Question: Good day,
I have a table where you can dynamically add/remove rows, on each row you can add an select an item from the list its working perfectly at the moment, what I want to add is for it to retain the added rows and its values even if I page reload my browser?
I have seen on my research that you can attain it by using cookies/localStorage,but would be okay if I store many items on it?
heres my table looks like:

my JS:
'''
function addRow(){
var rowCount = document.getElementById('tblItemList').rows.length - 1 ;
var rowArrayId = rowCount ;
var toBeAdded = document.getElementById('toBeAdded').value;
if (toBeAdded=='')
{ toBeAdded = 2; }
else if(toBeAdded>10)
{
toBeAdded = 10;
}
for (var i = 0; i < toBeAdded; i++) {
var rowToInsert = '';
rowToInsert = "<tr><td><input id='itemName"+rowArrayId+"' required name='product["+rowArrayId+"][name]' class='form-control col-lg-5 itemSearch' type='text' placeholder='select item' />"+
"<input type='hidden' class='rowId' value='"+rowArrayId+"'>"+
"<input type='hidden' name='product[" + rowArrayId + "][itemId]' id='itemId'></td>";
$("#tblItemList tbody").append(
rowToInsert+
"<td><textarea readonly name='product["+rowArrayId+"][description]' class='form-control description' rows='1' ></textarea></td>"+
"<td><input type='number' min='1' max='9999' name='product["+rowArrayId+"][quantity]' class='qty form-control' required />"+
"<input id='poItemId' type='hidden' name='product[" + rowArrayId + "][poContentId]'></td>"+
"<td><input type='number' min='1' step='any' max='9999' name='product["+rowArrayId+"][price]' class='price form-control' required /></td>"+
"<td class='subtotal'><center><h3>0.00</h3></center></td>"+
"<input type='hidden' name='product["+rowArrayId+"][delete]' class='hidden-deleted-id'>"+
"<td class='actions'><a href='#' class='btnRemoveRow btn btn-danger'>x</a></td>"+
"</tr>");
var rowId = "#itemName"+rowArrayId;
$(rowId).select2({
placeholder: 'Select a product',
formatResult: productFormatResult,
formatSelection: productFormatSelection,
dropdownClass: 'bigdrop',
escapeMarkup: function(m) { return m; },
formatNoMatches: function( term ) {
$('.select2-input').on('keyup', function(e) {
if(e.keyCode === 13)
{
$("#modalAdd").modal();
$(".select2-input").unbind( "keyup" );
}
});
return "<li class='select2-no-results'>"+"No results found.<button class='btn btn-success pull-right btn-xs' onClick='modal()'>Add New Item</button></li>";
},
minimumInputLength:1,
ajax: {
url: '/api/productSearch',
dataType: 'json',
data: function(term, page) {
return {
q: term
};
},
results: function(data, page) {
return {results:data};
}
}
});
rowArrayId = rowArrayId + 1;
};
function productFormatResult(product) {
var html = "<table><tr>";
html += "<td>";
html += product.itemName ;
html += "</td></tr></table>";
return html;
}
function productFormatSelection(product) {
var selected = "<input type='hidden' name='itemId' value='"+product.id+"'/>";
return selected + product.itemName;
}
$(".qty, .price").bind("keyup change", calculate);
};
'''
the problem here is whenever Im refreshing the page the Items that I added will also be lost as well as those rows that I've added, any suggestions please? Thanks you very much for your time! Have a nice Day!
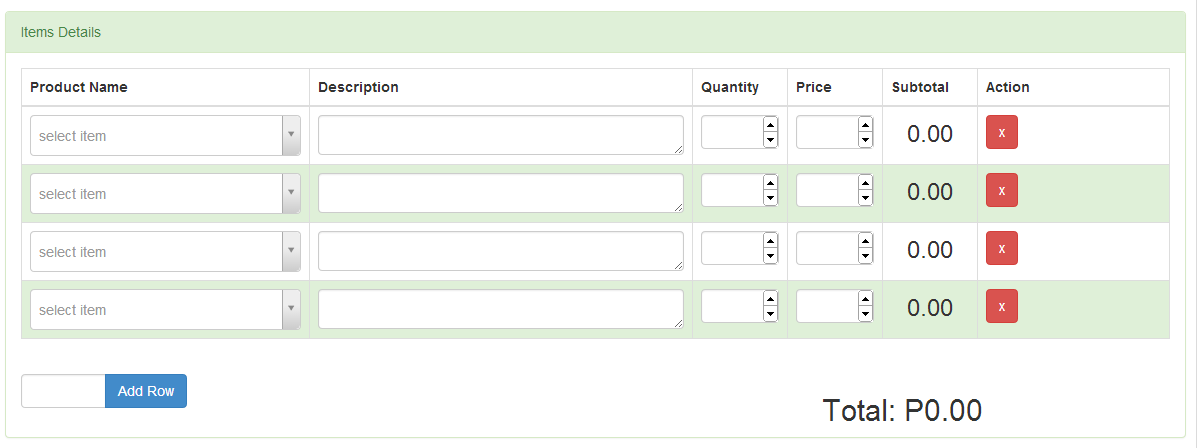
Answer: Your best bet here would be to cookies to store json data.
'''
Your best bet here would be to cookies to store json data.
function storeRowData() {
var data = [];
$('.TABLE_NAME tr').each(function () {
var $this = $(this),
pname = $this.find(PRODUCT_NAME_INPUT).val(),
desc = $this.find(PRODCUT_DESC_INPUT).val(),
quant = $this.find(PRODUCT_QUANTITY_INPUT).val(),
price = $this.find(PRODUCT_PRICE_INPUT).val();
var temp = { productName: pname, description: desc, quantity: quant, price: price };
data.push(temp);
});
$.cookie('Table_Rows', JSON.stringify(data), {OPTIONS});
}
'''
Now whenever you add or remove rows, you can call this. And when you reload page just read the cookie and parse the string back to JSON and traverse and call addrow for each row.
Be sure to read full documentation on jquery.cookie() <URL>